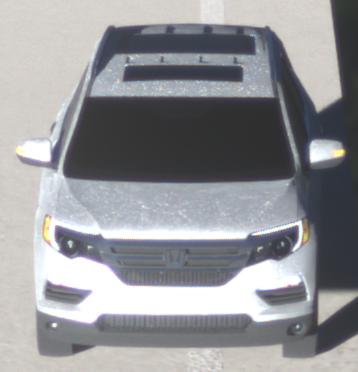
Make: Honda
Model: Pilot
Detailed model: 3
Model produced from: 2015
Model produced until: 2022
Doors: 5
Color: white
Road condition: dry road
Daytime: sunrise or sunset
Contrast: high contrast